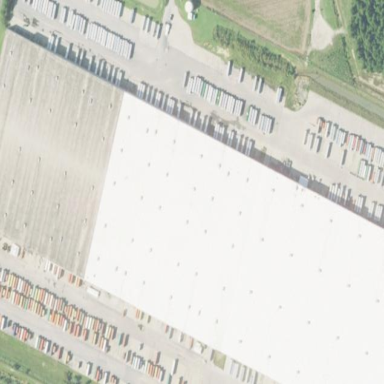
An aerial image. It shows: Warehouse building.